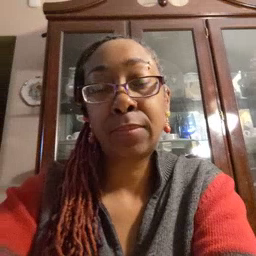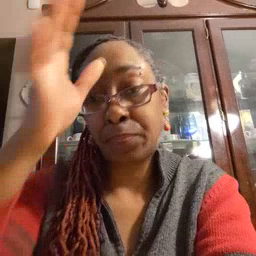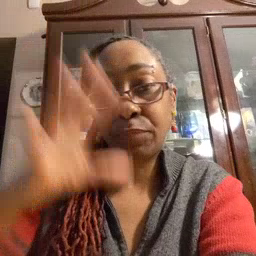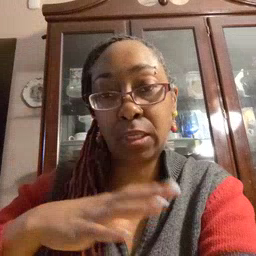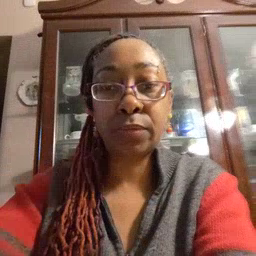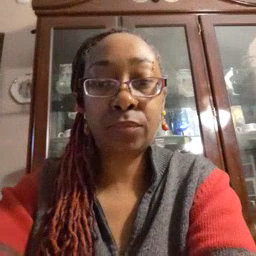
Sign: man